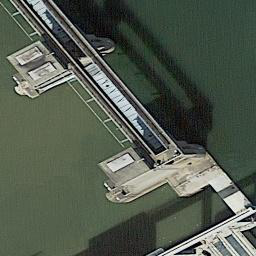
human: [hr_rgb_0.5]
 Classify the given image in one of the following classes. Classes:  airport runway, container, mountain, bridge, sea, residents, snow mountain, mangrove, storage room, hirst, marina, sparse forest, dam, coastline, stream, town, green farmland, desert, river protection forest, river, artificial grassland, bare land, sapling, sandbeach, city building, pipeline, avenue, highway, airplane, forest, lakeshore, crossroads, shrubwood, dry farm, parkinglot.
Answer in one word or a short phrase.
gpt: dam